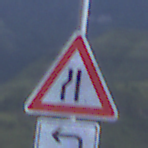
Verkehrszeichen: EinseitigVerengteFahrbahnLinks
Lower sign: RichtungsangabeDurchPfeile2
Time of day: SunriseSunset
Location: Outdoor (Nature)
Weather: PartlyCloudy
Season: NotSpecified
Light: Natural